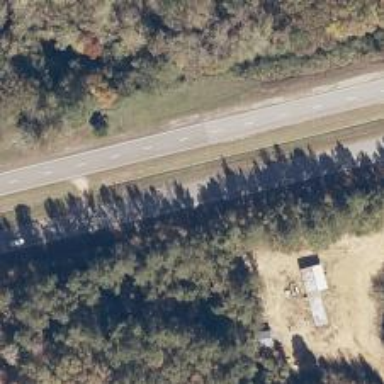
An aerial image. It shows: Primary highway with asphalt surface. It is dual carriageway.